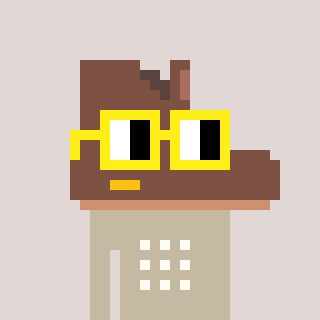
a pixel art character with square yellow glasses, a boot-shaped head and a bege-colored body on a warm background